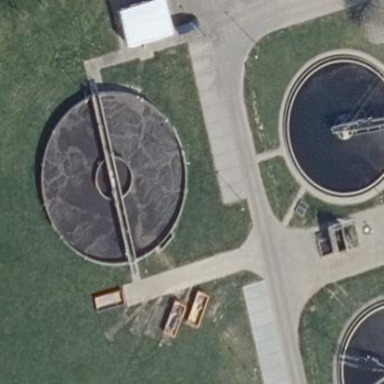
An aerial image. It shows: Image of wastewater.